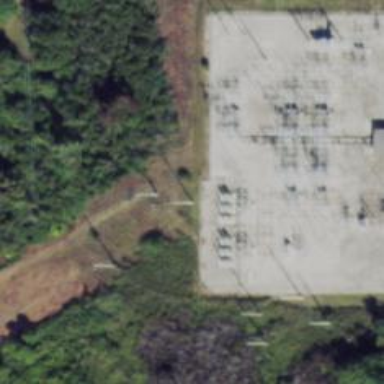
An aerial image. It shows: Switch used for power control.